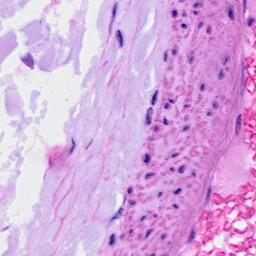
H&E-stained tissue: Ovarian